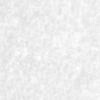
Label: no_change